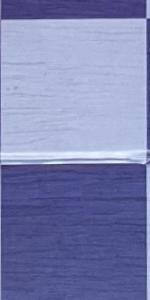
Label: Empty